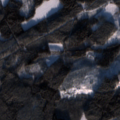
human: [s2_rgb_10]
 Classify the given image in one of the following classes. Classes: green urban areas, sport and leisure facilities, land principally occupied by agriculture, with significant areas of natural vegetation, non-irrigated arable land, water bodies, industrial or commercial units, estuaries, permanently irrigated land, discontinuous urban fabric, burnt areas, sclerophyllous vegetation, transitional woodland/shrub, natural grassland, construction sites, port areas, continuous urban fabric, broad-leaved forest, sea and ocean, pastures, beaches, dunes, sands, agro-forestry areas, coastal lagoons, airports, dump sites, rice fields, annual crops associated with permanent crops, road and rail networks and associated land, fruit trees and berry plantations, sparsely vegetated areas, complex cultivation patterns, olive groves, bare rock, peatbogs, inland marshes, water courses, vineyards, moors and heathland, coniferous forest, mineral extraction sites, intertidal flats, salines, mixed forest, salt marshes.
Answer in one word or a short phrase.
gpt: coniferous forest, mixed forest, transitional woodland/shrub